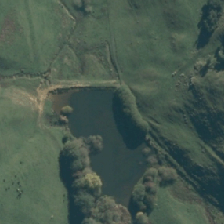
Land cover: lake_pond